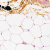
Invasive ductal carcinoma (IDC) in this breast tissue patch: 0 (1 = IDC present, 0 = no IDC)